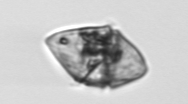
Label: Gyrodinium